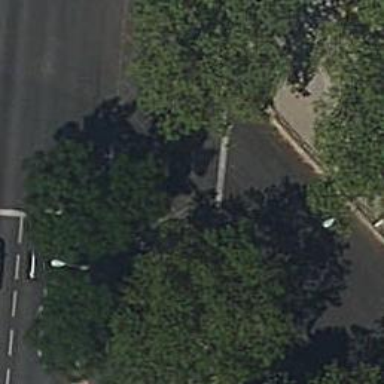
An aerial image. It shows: Road with traffic signals.